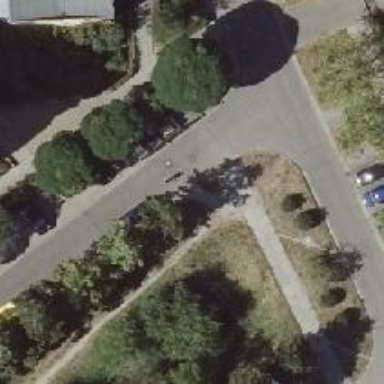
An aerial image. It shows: Unmarked crossing on the road.